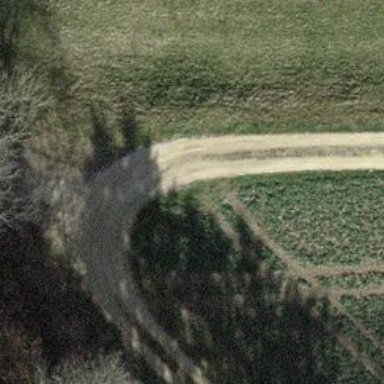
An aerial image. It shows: Track with grade 2 gravel surface.